Interaction volume radius: 5 \u00c5
Interaction volume height: 10 \u00c5
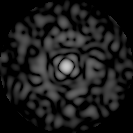
Disorder parameter: 0.788